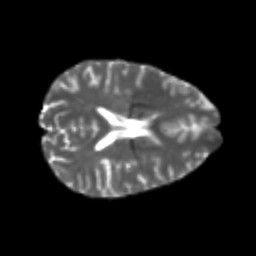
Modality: T2w
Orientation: axial
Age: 24
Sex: female
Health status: healthy
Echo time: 0.074 s